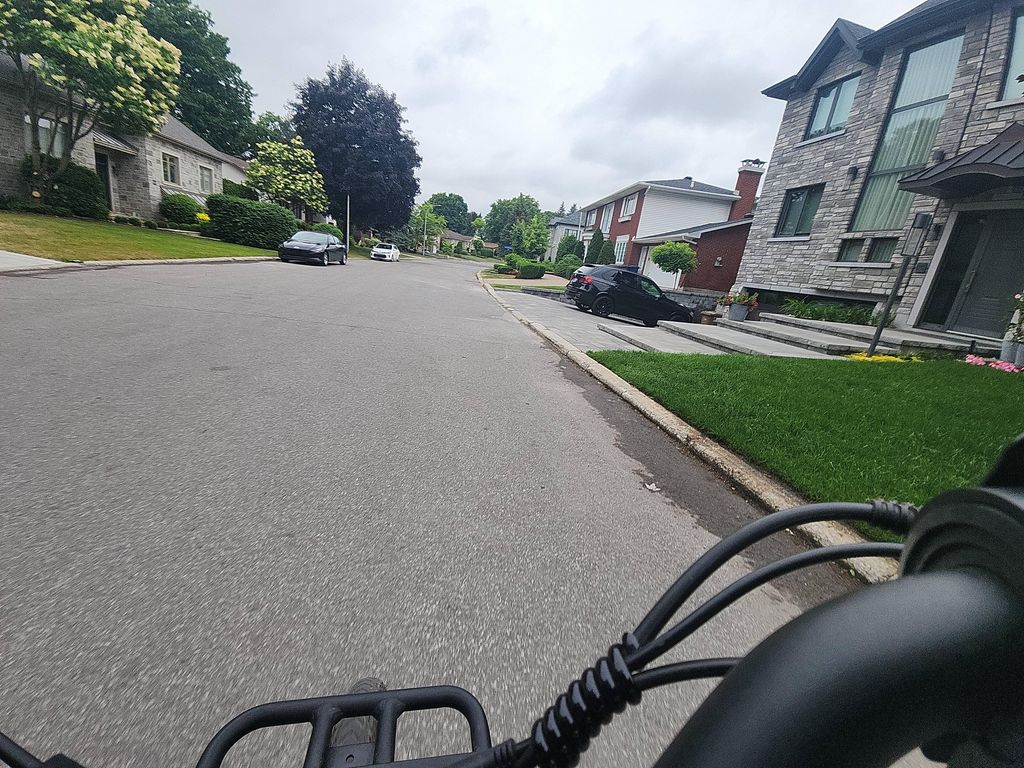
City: montreal